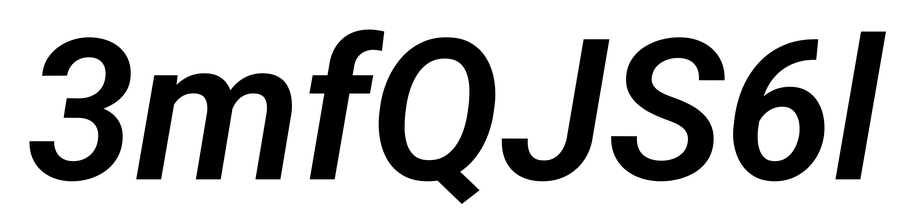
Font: Roboto-Italic_SemiBold_Italic